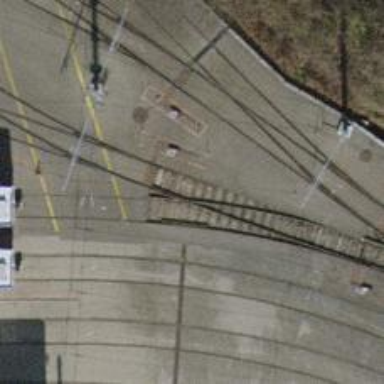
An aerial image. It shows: Light rail with electrified contact line. It has 1 track and is located in service yard.